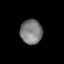
Tissue: lung
Cell type: Myeloid cells
Senescence score: 0.2426
Nuclear area (px): 532
Mean DAPI intensity: 123.97